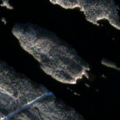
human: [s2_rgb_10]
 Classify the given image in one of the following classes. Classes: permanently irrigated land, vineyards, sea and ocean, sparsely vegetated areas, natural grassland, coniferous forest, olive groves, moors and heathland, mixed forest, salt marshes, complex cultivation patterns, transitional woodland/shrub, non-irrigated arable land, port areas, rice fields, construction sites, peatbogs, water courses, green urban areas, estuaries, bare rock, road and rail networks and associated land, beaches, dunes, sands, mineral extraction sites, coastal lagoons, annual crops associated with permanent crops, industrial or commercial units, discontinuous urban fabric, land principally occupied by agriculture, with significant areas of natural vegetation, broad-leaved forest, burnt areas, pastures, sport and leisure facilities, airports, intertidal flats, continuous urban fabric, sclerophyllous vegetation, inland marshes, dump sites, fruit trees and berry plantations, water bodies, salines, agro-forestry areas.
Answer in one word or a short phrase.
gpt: coniferous forest, mixed forest, water bodies